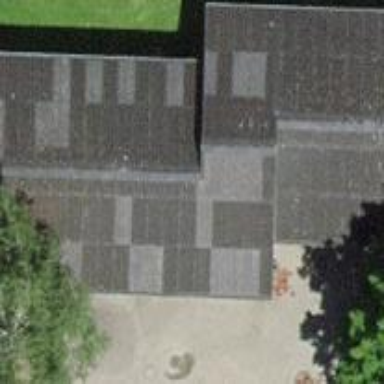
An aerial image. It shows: Kindergarten building.